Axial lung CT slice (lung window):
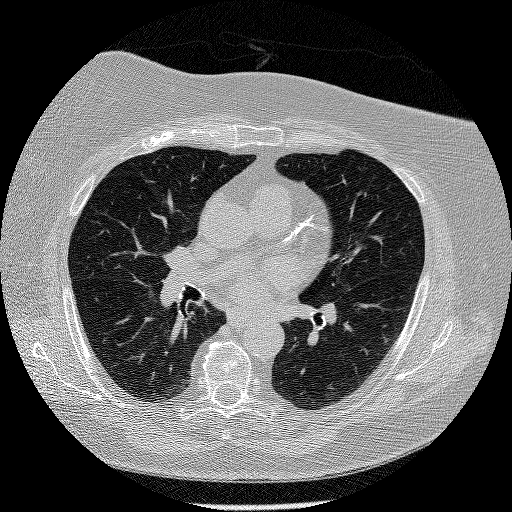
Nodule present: no